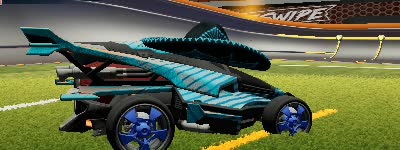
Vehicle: aftershock